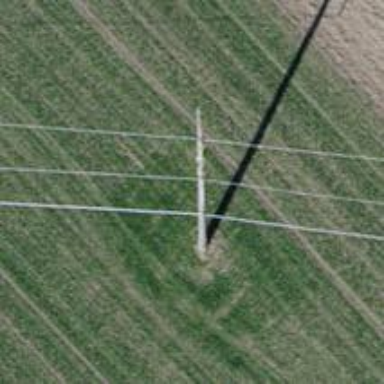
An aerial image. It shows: Power pole.